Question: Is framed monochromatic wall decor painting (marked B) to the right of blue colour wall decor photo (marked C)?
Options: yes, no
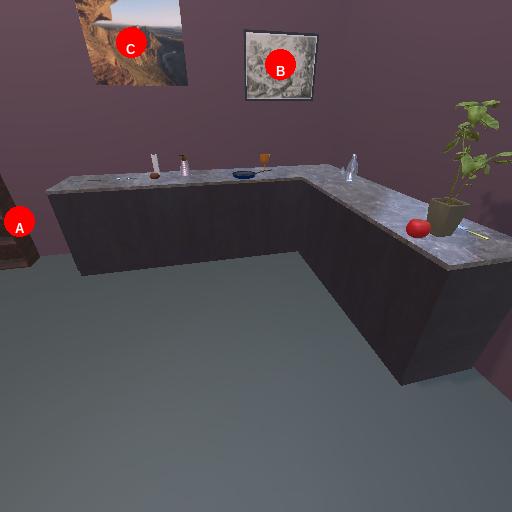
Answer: yes